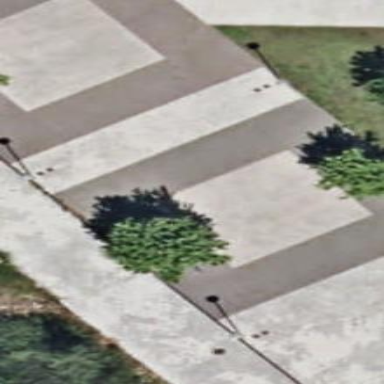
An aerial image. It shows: Pedestrian road paved with paving stones.